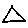
Label: triangle